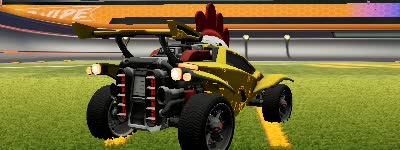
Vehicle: octane